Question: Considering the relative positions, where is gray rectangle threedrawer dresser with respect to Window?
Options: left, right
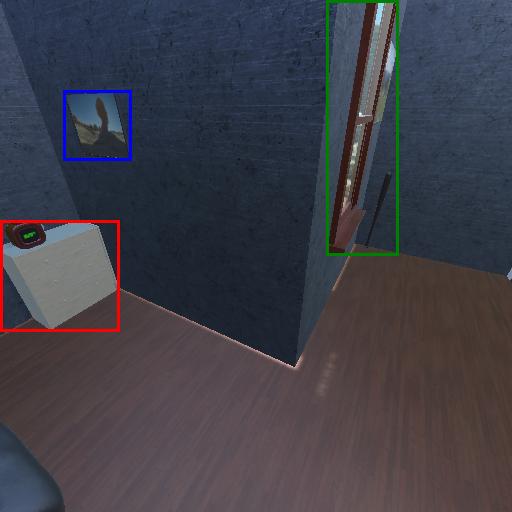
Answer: left